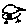
Label: bird